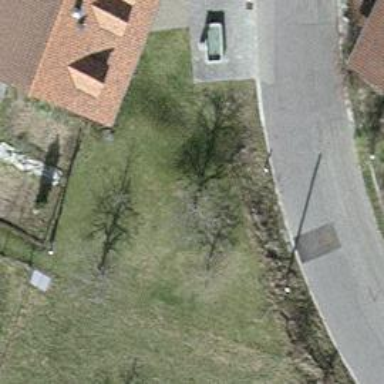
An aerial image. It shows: Urban area featuring tree as natural element.